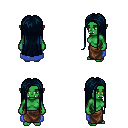
a pixel art fantasy rpg character, female body template, orc, green skin, blue cape, robe skirt, raven extra-long hairstyle, four views (front, back, left, right), 2x2 character sprite sheet, small pixel art, hard edges, no anti-aliasing